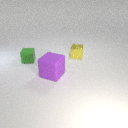
small green rubber cube to the left of large purple rubber cube